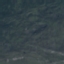
Label: HerbaceousVegetation